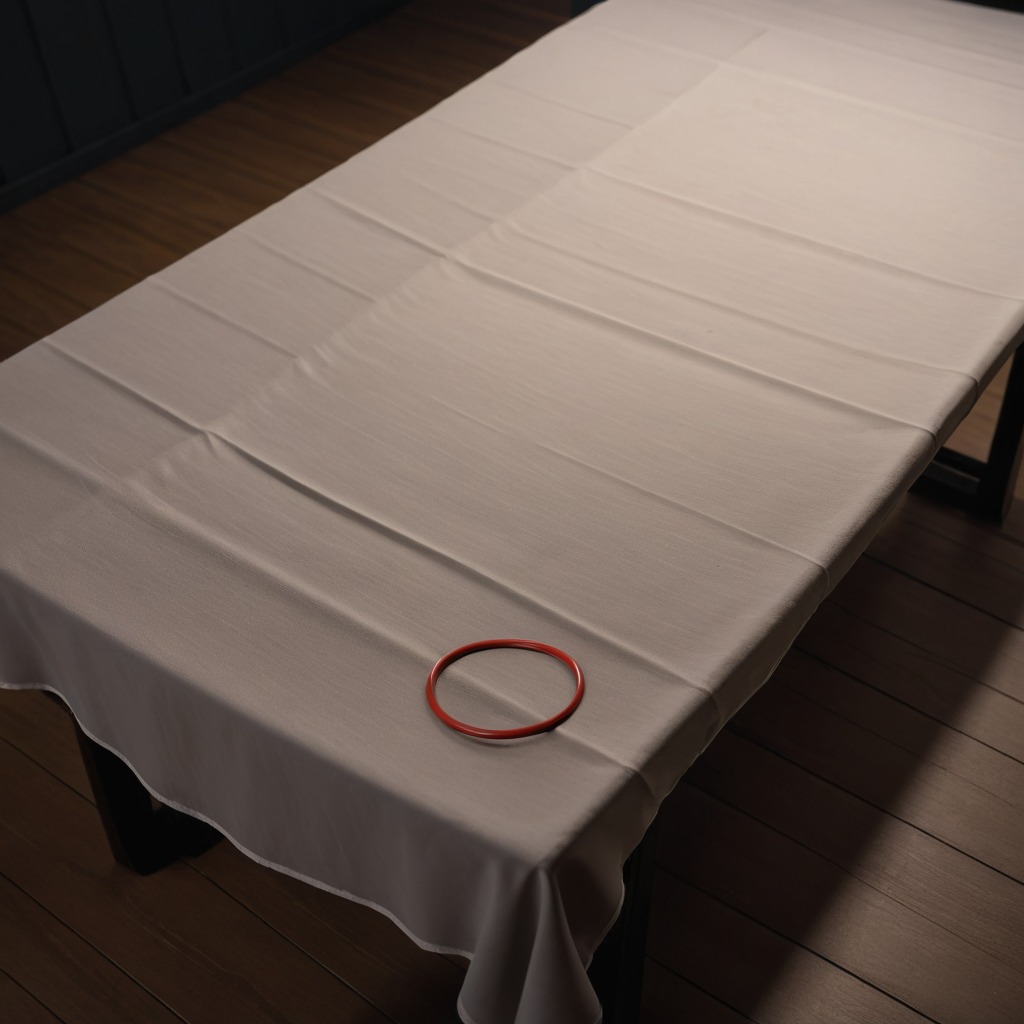
A rubber O-ring is lying on the wooden table.